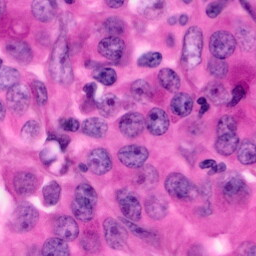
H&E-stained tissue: Pancreatic